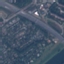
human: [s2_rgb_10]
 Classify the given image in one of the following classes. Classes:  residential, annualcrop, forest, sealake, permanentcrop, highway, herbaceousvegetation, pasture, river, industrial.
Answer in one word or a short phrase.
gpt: Highway